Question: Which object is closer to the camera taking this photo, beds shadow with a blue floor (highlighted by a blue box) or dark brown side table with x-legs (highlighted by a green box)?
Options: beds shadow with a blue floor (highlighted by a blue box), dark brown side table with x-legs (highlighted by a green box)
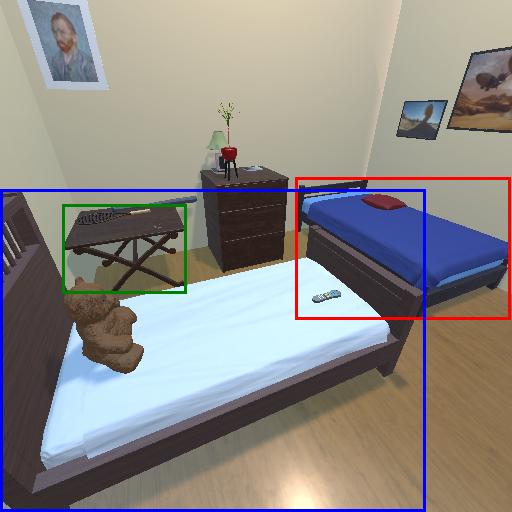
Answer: beds shadow with a blue floor (highlighted by a blue box)